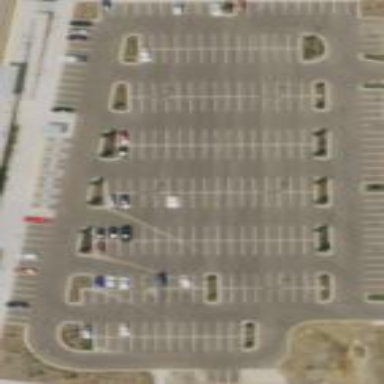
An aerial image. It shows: Parking lot with park and ride facilities.